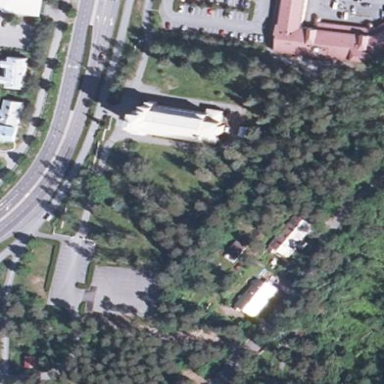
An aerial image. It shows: Religious park area.